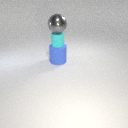
large blue rubber cylinder below large gray metal sphere